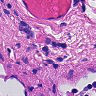
Metastatic tissue present: no